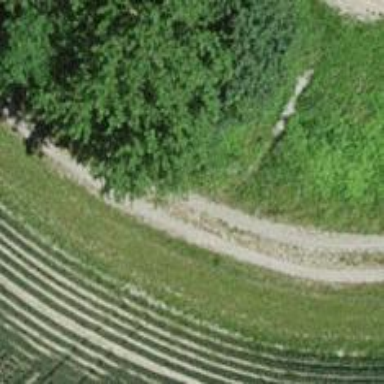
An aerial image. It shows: Ground path.